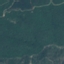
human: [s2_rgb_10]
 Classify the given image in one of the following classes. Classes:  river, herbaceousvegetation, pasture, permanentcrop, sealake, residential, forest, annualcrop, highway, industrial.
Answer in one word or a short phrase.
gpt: Forest